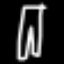
Label: pants